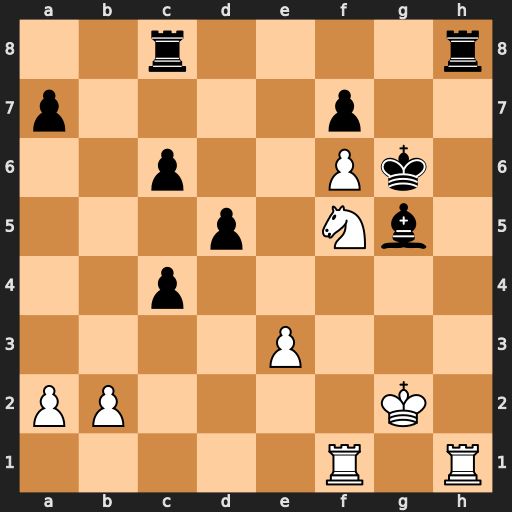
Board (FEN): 2r4r/p4p2/2p2Pk1/3p1Nb1/2p5/4P3/PP4K1/5R1R
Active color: w
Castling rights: -
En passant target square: -
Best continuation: Ne7#